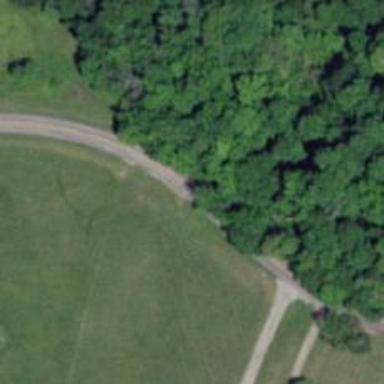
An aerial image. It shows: Secondary road.